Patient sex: M
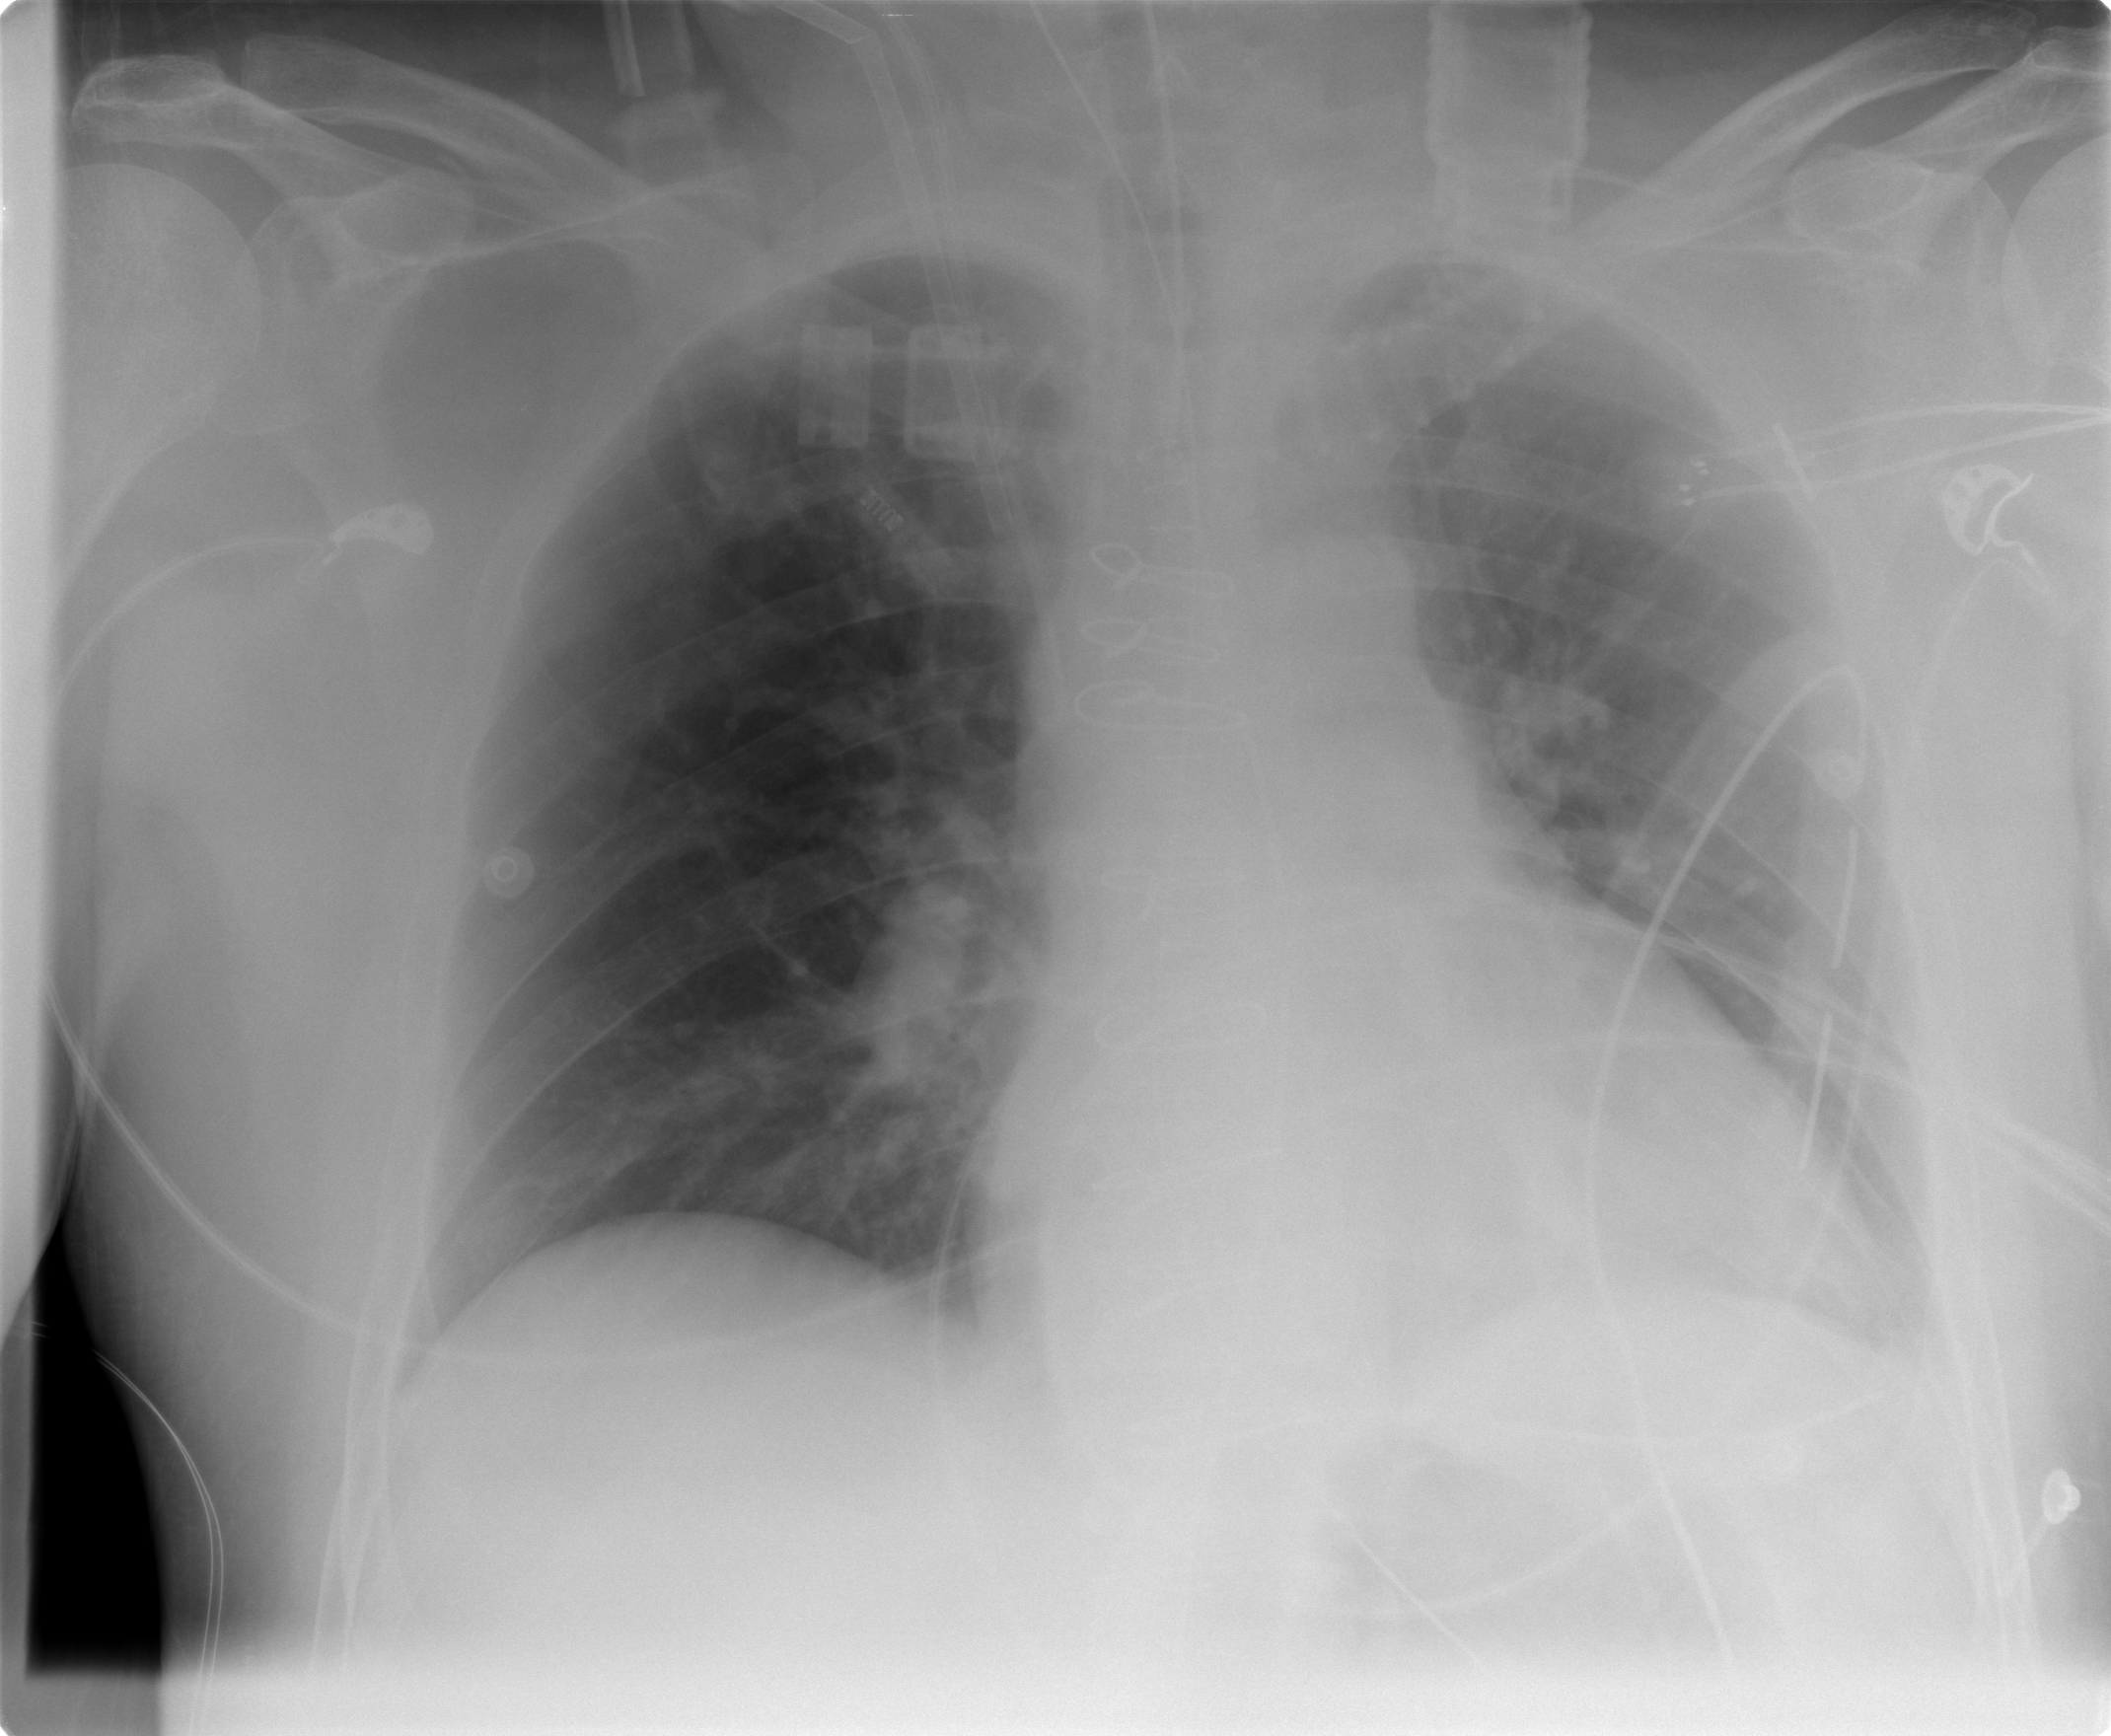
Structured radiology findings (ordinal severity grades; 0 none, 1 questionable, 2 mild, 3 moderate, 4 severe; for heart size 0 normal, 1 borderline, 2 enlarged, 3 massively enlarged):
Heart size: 1
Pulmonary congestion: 0
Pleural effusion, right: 0
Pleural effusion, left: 2
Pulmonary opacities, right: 0
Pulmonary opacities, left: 0
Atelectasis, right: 1
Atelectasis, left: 2